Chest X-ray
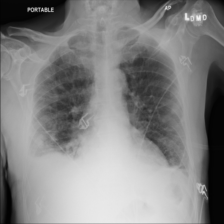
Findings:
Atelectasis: negative
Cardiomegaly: negative
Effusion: negative
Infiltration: positive
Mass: negative
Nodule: positive
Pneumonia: negative
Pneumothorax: negative
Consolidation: negative
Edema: negative
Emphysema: negative
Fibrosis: negative
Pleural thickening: negative
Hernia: negative